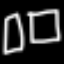
Label: square